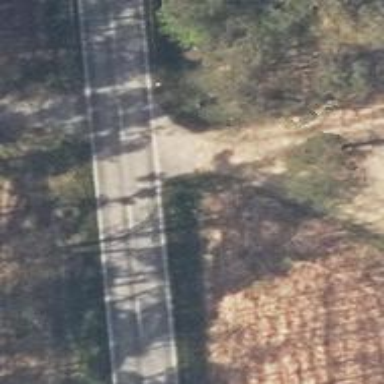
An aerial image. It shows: Primary road with asphalt surface.